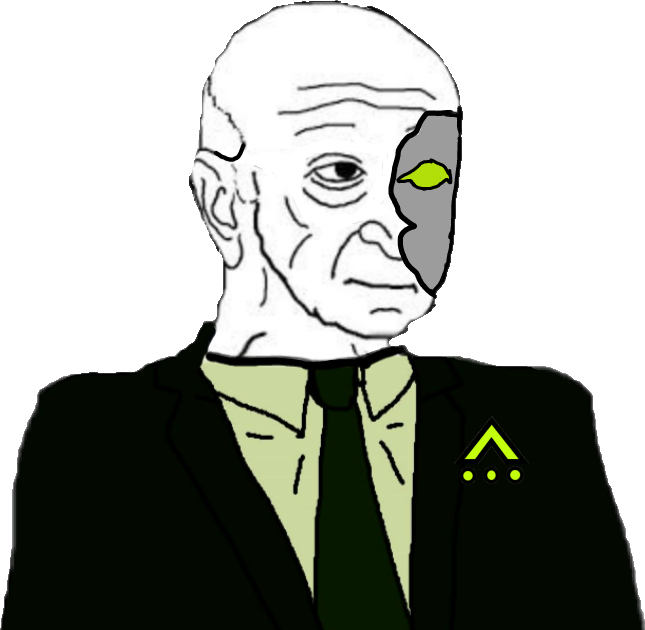
Label: 5_Doomer